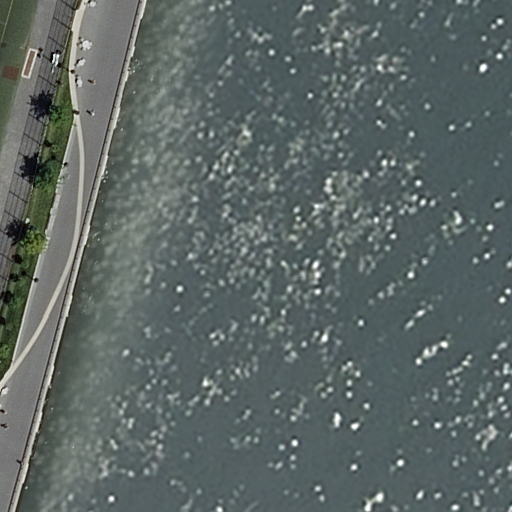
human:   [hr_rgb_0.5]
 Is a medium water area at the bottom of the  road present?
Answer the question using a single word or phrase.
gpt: no

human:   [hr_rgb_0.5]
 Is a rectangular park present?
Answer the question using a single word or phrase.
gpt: yes

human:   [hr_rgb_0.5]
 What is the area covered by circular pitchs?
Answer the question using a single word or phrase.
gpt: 0m2

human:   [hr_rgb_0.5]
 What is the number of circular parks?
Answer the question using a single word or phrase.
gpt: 0

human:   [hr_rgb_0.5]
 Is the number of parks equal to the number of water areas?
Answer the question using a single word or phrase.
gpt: yes

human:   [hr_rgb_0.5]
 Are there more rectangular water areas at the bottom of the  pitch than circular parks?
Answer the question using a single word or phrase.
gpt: no

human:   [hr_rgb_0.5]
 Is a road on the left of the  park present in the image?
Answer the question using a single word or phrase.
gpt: no

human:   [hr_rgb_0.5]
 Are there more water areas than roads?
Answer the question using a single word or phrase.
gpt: no

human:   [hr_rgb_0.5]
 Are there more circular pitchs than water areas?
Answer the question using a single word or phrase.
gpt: no

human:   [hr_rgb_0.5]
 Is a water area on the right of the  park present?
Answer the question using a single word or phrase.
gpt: yes

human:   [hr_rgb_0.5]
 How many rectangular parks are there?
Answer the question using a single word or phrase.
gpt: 1

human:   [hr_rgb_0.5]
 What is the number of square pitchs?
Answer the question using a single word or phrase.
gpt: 0

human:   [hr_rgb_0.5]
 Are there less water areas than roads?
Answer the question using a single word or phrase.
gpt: no

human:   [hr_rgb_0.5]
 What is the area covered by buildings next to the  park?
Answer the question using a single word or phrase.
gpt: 0m2

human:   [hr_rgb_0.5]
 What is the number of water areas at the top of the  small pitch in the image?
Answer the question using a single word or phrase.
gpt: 0

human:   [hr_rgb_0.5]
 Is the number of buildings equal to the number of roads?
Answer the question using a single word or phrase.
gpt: no

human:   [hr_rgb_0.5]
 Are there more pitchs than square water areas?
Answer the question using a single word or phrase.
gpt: yes

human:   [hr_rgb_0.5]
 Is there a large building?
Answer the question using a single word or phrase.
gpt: no

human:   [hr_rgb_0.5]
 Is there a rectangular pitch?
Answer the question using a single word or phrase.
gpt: yes

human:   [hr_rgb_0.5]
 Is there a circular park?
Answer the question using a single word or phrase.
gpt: no

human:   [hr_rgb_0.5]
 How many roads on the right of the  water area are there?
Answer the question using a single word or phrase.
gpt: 0

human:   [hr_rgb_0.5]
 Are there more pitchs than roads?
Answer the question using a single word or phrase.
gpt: no

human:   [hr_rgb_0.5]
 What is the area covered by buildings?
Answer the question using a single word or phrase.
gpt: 0m2

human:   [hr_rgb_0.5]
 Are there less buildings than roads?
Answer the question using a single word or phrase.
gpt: yes

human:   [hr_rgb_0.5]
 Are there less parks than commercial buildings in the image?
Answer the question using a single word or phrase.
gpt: no

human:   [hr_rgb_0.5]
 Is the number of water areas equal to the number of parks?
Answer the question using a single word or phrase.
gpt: yes

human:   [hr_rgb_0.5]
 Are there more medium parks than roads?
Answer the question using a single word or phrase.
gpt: no

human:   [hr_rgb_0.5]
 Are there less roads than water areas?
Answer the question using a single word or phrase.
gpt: no

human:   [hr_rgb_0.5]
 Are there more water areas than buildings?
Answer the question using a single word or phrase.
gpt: yes

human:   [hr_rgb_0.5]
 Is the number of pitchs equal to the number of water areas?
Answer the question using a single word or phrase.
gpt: yes

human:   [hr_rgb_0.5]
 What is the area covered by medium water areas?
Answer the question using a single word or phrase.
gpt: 0m2

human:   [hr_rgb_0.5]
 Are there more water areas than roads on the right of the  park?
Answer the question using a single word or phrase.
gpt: no

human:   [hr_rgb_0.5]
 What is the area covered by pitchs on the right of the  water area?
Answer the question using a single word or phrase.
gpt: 0m2

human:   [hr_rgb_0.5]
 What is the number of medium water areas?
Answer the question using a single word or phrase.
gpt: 0

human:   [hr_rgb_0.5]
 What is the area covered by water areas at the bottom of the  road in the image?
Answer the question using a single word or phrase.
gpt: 0m2

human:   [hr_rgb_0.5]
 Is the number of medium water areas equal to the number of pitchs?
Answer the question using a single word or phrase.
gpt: no